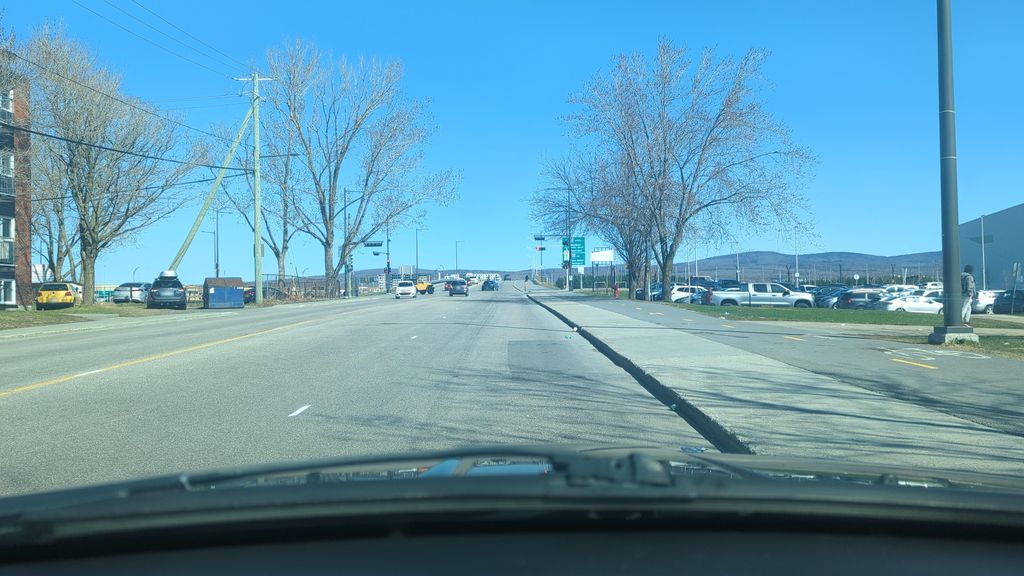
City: quebec_city